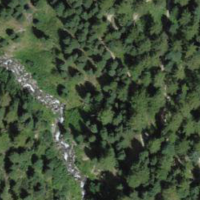
EUNIS habitat code: 43
Species observed at this site:
Campanula barbata